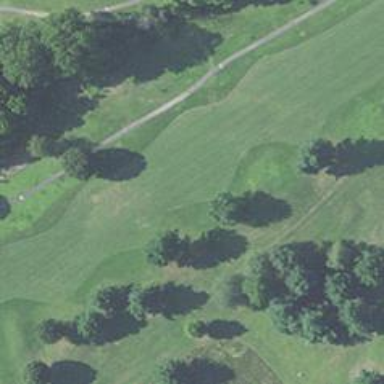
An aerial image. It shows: Lush grass fairway on golf course.